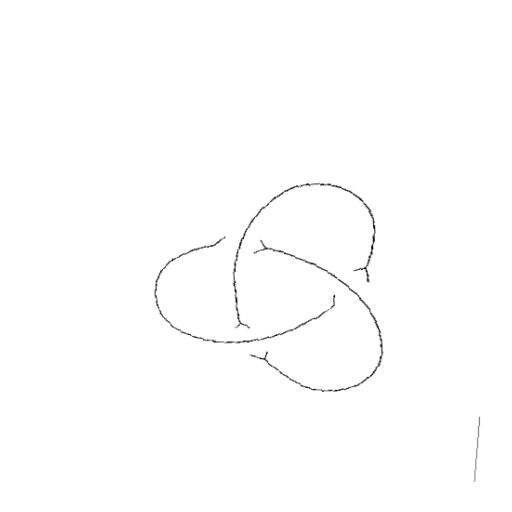
Crossing number: 3